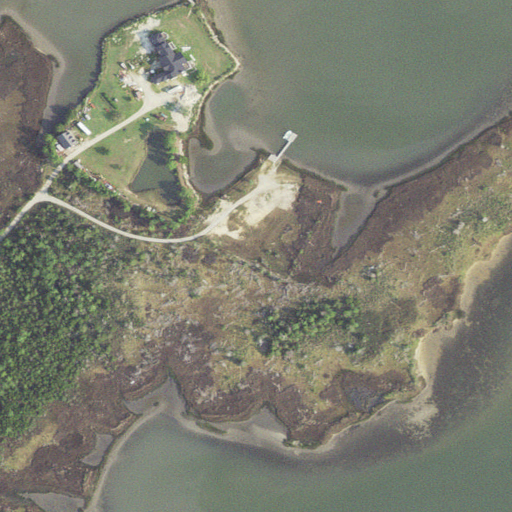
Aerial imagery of cape in Virginia named Bar Neck containing open water, herbaceous wetlands, woody wetlands, low intensity development, open development, medium intensity development, and shrub